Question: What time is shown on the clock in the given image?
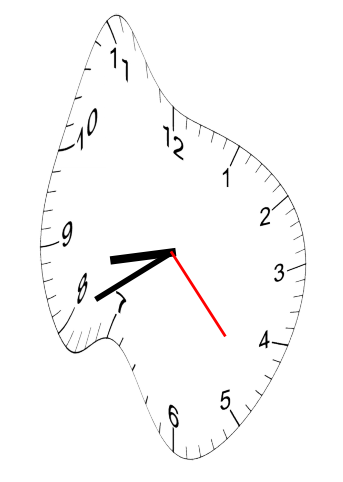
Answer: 08:40:23